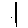
Label: line